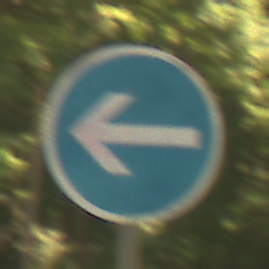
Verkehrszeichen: VorgeschriebeneFahrtrichtungHierLinks
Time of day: Midday
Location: Outdoor (Nature)
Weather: PartlyCloudy
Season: NotSpecified
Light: Natural